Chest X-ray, AP view. Patient: 11 years old, sex F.
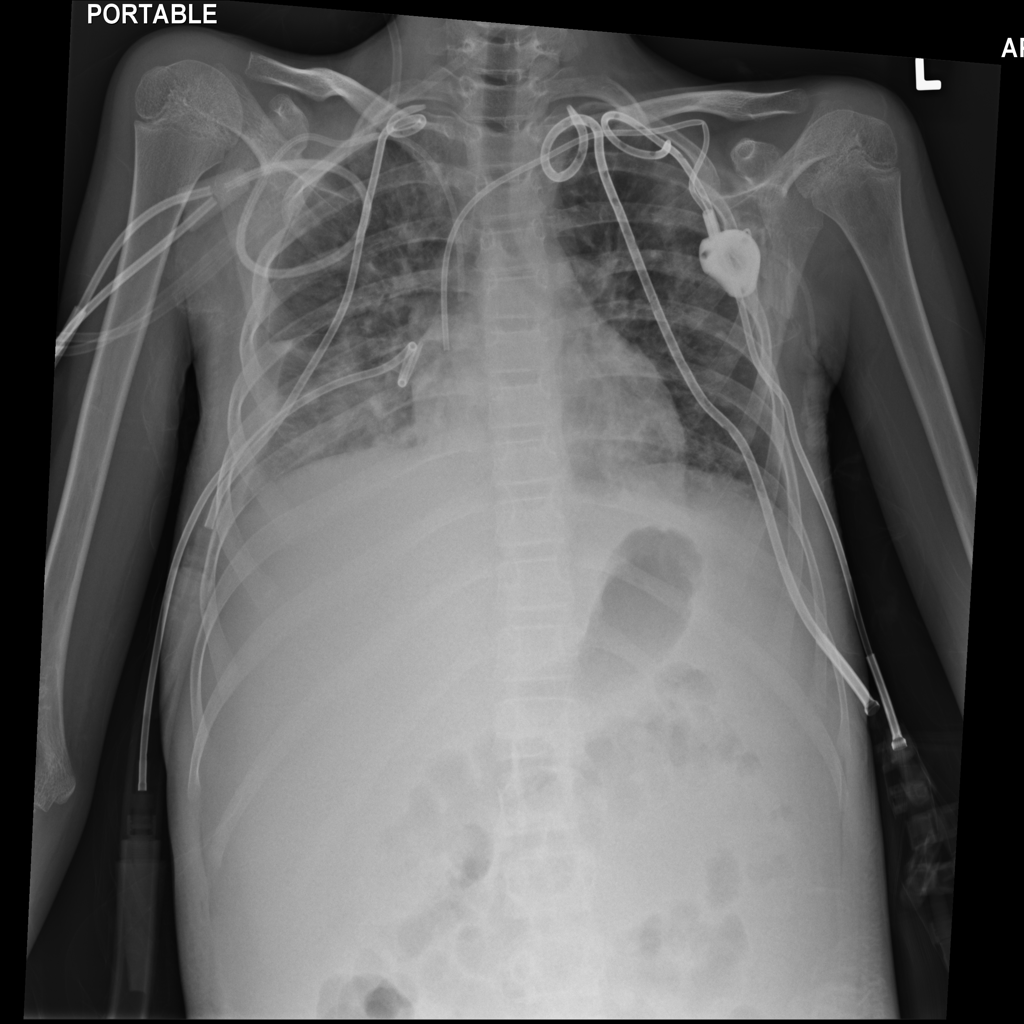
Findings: Effusion, Infiltration, Nodule, Pneumothorax